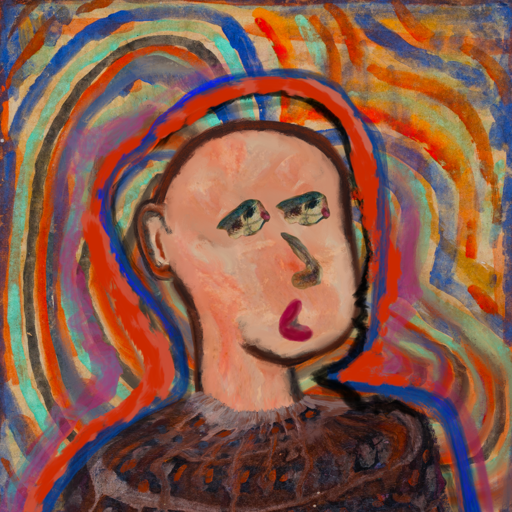
Background: Sisters, Head And Neck Side: Roy_Bahadur, Face Side: Pipe, Bust: Hypocrite, Hair Side: Experience, Head Accessory: Blank, Second Necklace: Blank, Necklace: Blank, Baby: Blank